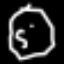
Label: octagon